Field crop: tomato
Growth stage: 1
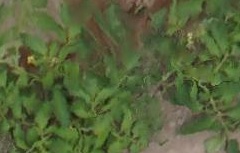
Species: tomato